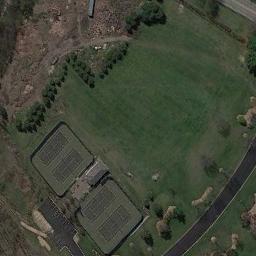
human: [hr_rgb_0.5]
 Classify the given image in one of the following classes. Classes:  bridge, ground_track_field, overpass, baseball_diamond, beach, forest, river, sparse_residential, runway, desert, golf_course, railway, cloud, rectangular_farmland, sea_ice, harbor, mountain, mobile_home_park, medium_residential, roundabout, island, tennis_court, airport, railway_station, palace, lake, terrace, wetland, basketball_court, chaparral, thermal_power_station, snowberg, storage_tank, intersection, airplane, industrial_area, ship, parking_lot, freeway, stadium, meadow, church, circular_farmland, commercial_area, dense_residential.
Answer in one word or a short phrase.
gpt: tennis_court